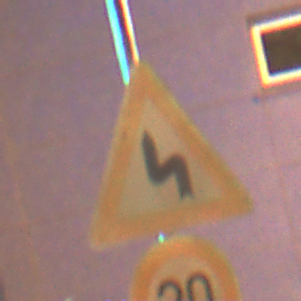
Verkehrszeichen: DoppelkurveZunaechstLinks
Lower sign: Geschwindigkeit20
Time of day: Night
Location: Outdoor (Urban)
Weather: PartlyCloudy
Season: NotSpecified
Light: Artificial